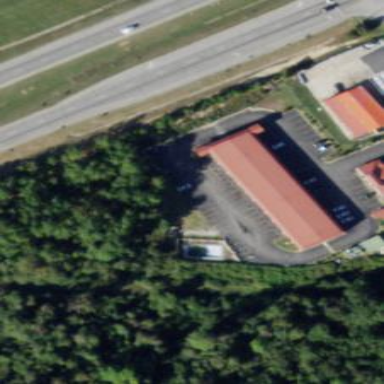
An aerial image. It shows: Motel building.